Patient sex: F
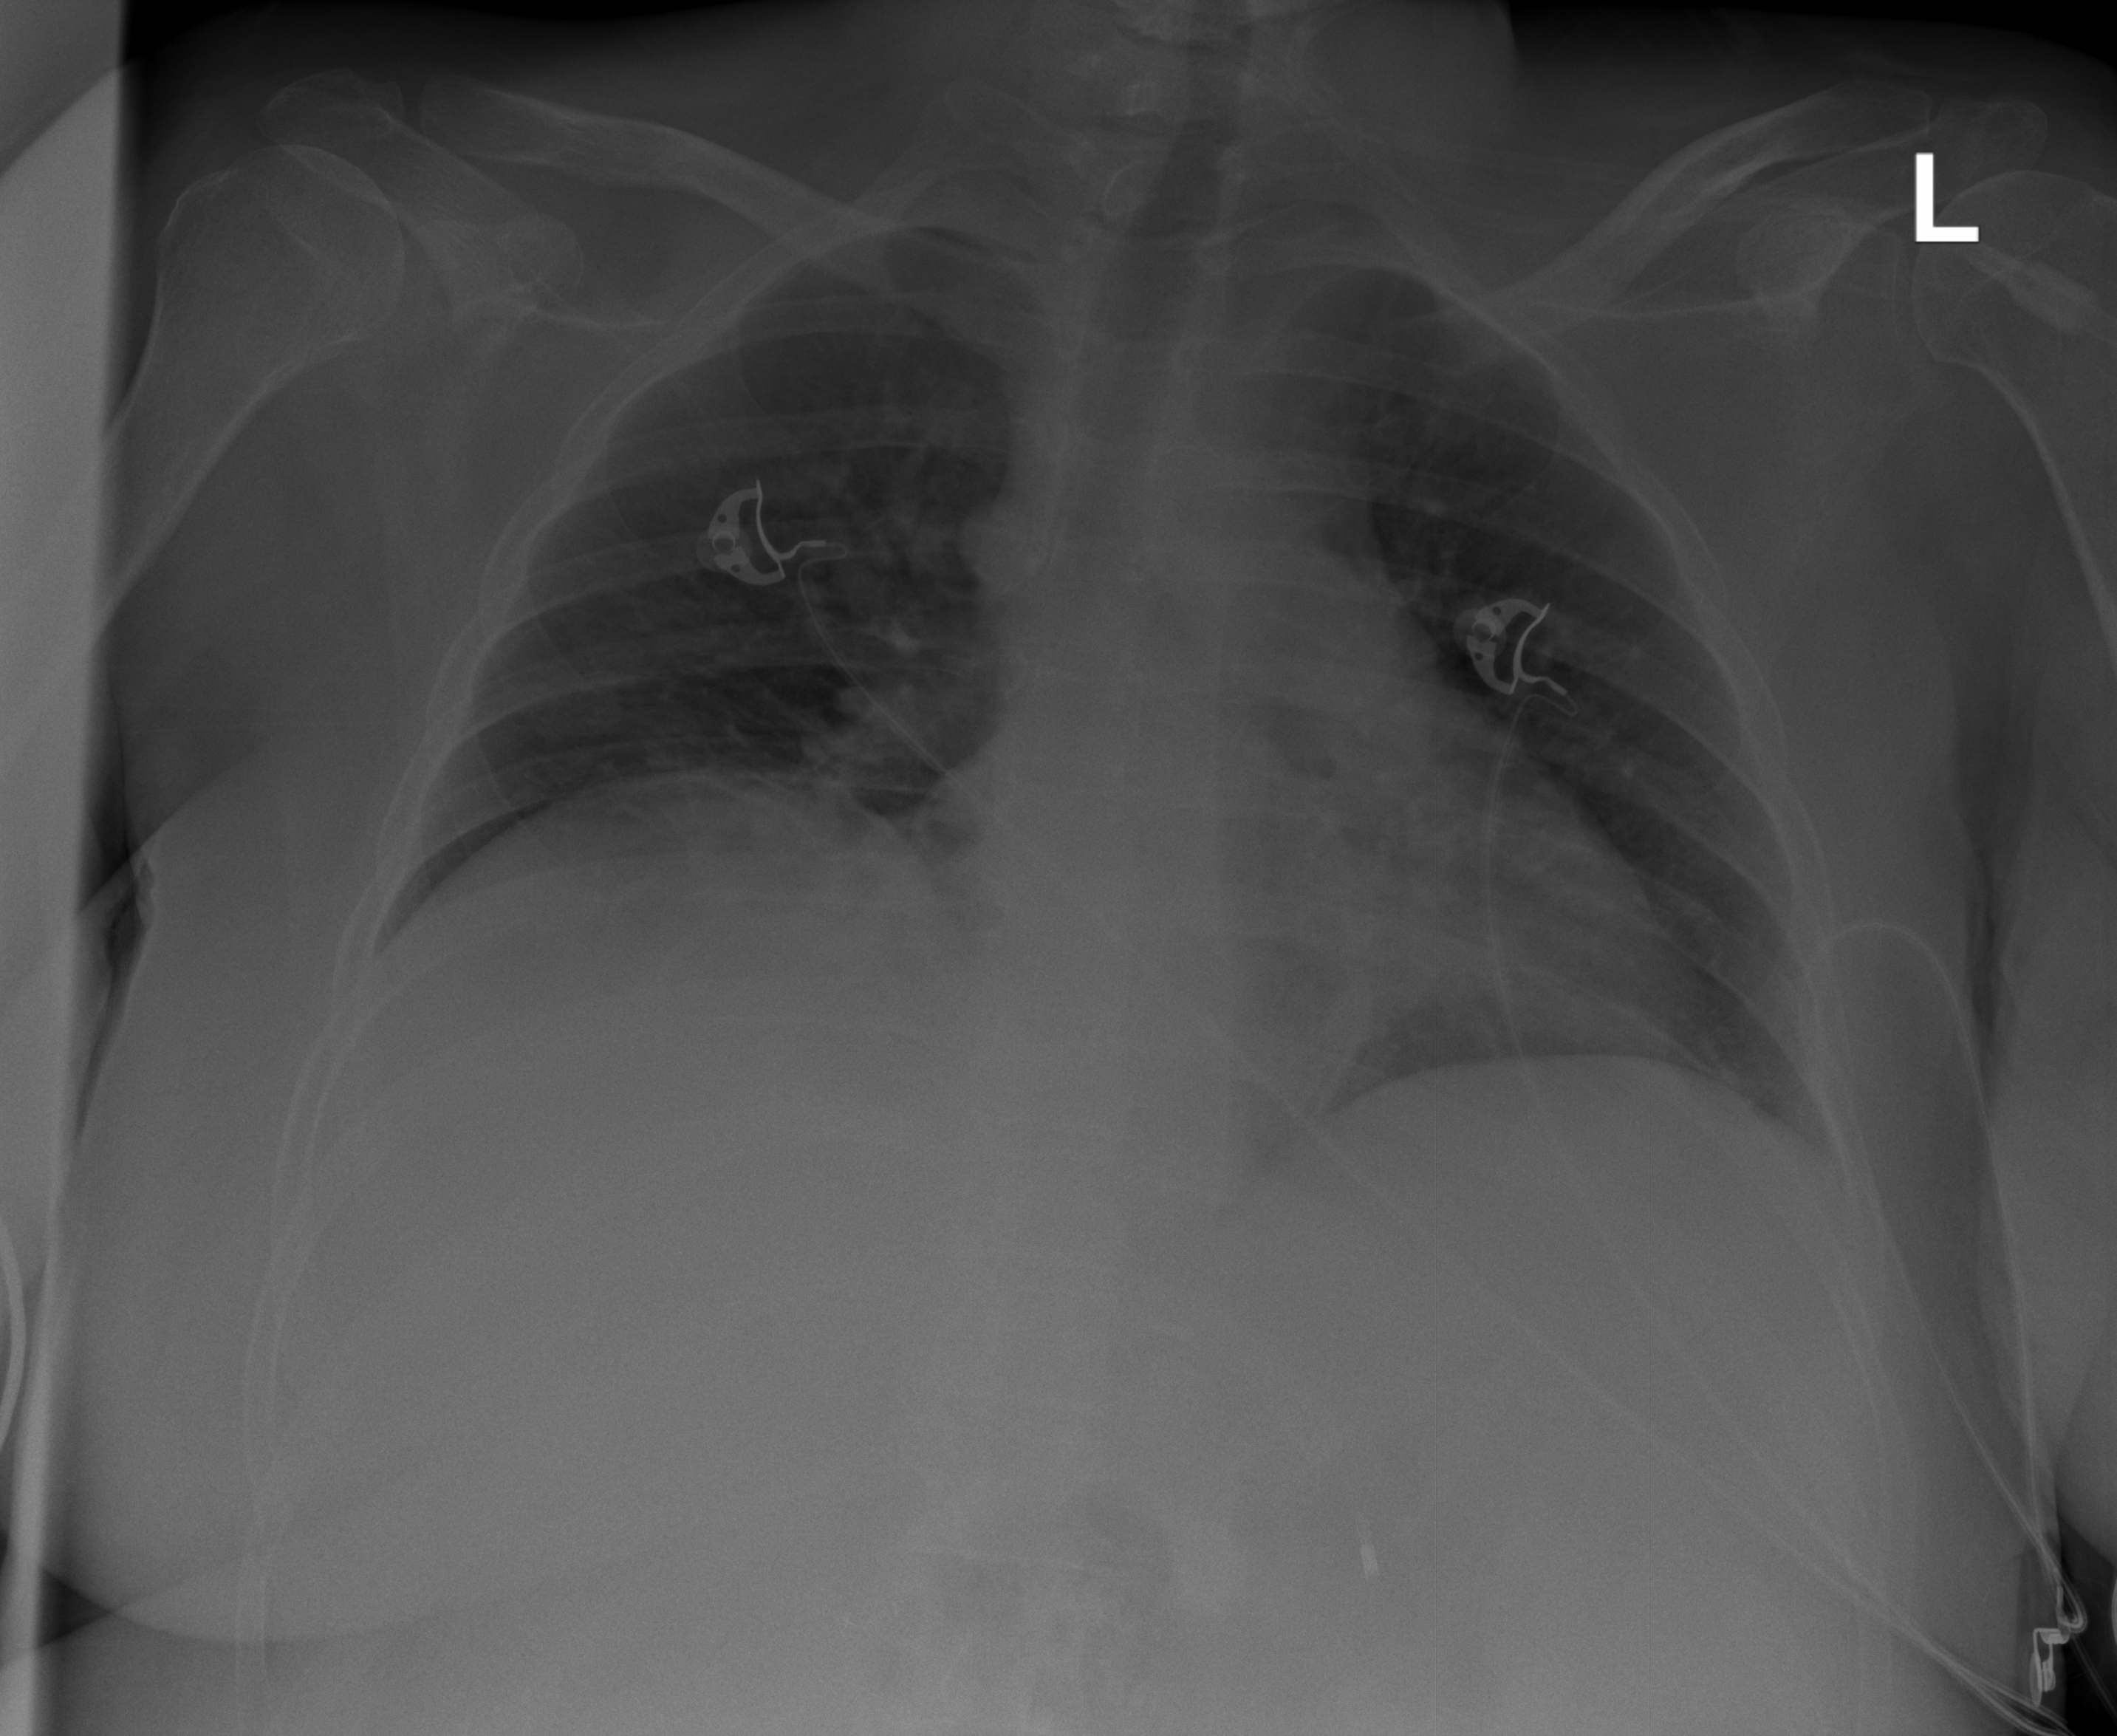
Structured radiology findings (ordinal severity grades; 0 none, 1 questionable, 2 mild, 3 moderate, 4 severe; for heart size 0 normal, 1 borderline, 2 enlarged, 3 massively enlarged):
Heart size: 1
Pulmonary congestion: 0
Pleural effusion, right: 0
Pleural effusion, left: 0
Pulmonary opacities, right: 0
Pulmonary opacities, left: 0
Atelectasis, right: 2
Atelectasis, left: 0